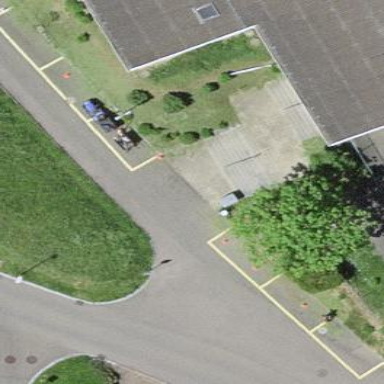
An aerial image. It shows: Street-side parking with parallel orientation.